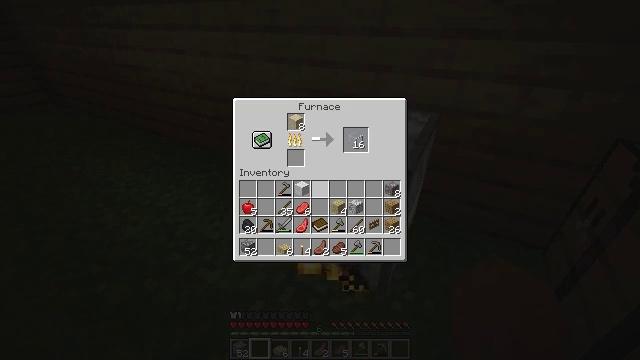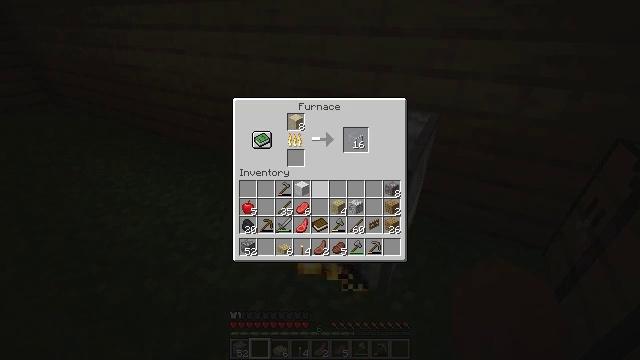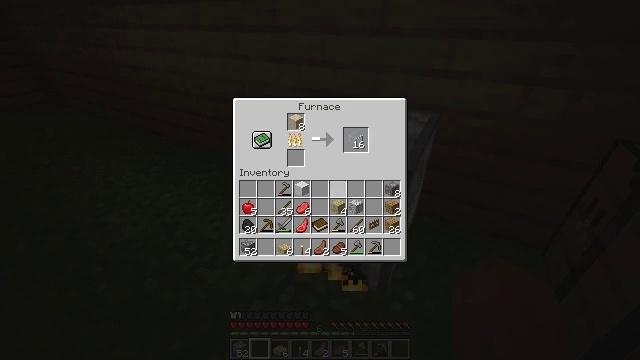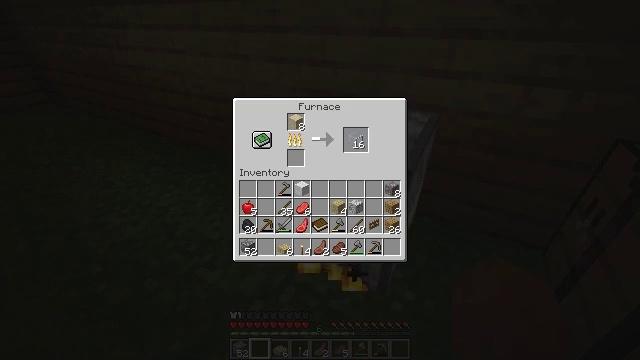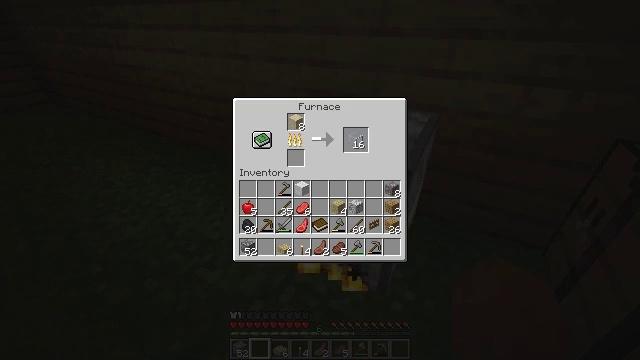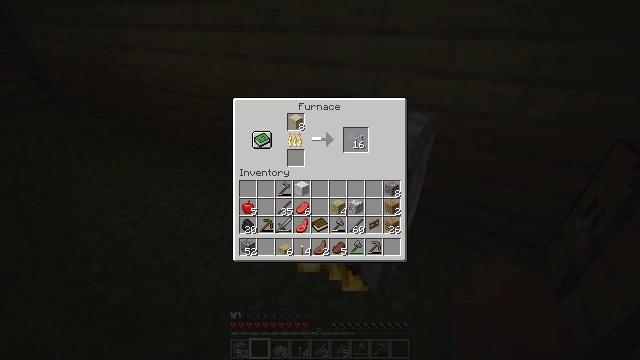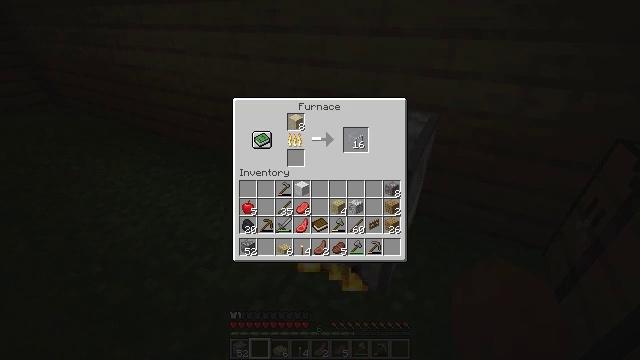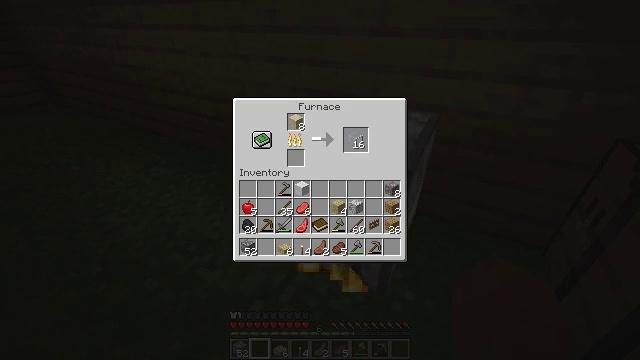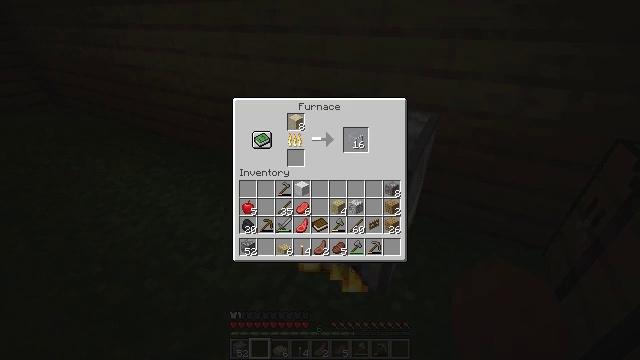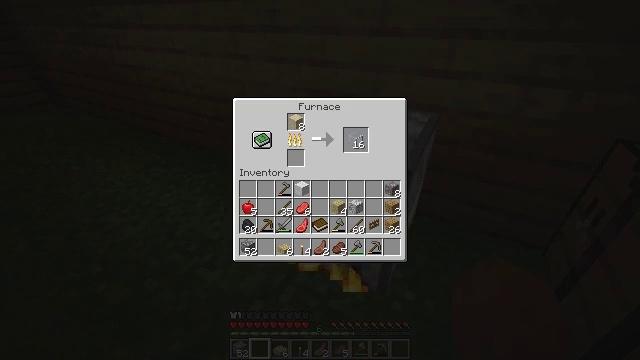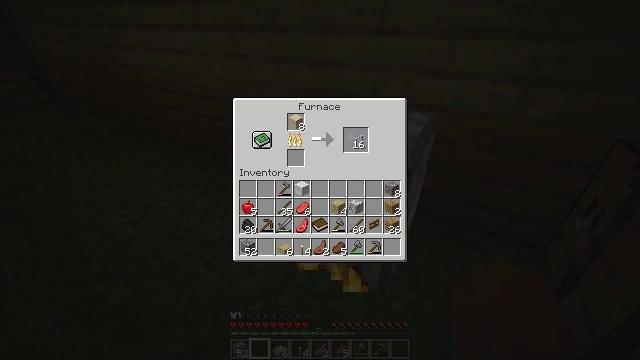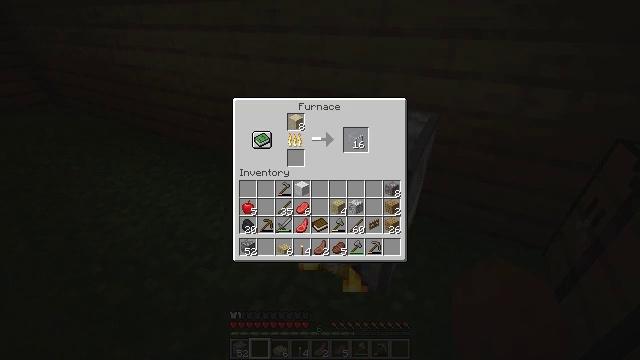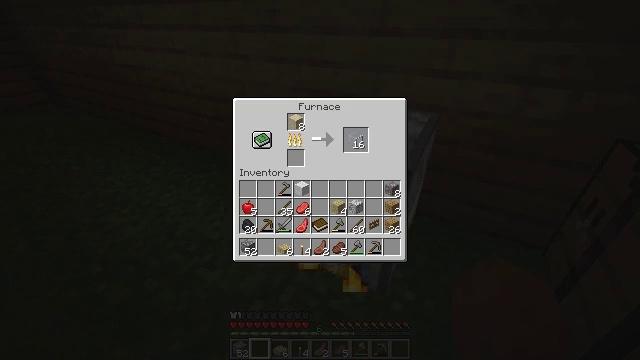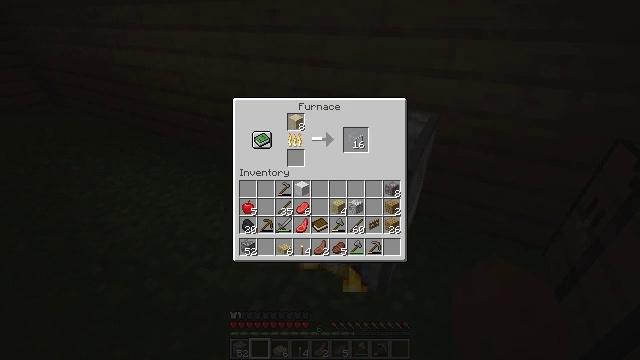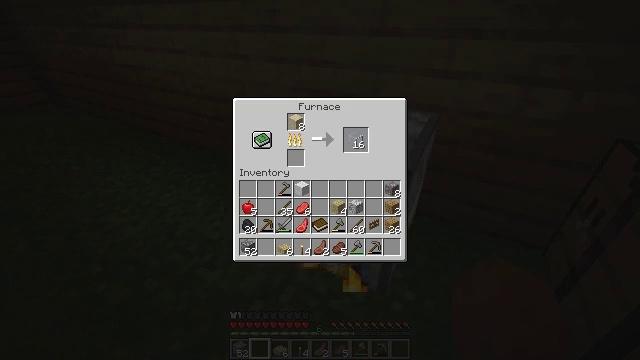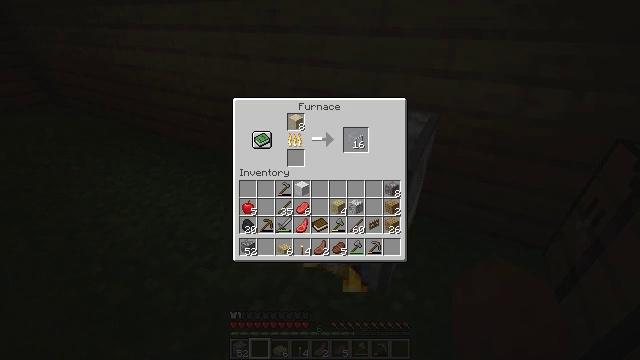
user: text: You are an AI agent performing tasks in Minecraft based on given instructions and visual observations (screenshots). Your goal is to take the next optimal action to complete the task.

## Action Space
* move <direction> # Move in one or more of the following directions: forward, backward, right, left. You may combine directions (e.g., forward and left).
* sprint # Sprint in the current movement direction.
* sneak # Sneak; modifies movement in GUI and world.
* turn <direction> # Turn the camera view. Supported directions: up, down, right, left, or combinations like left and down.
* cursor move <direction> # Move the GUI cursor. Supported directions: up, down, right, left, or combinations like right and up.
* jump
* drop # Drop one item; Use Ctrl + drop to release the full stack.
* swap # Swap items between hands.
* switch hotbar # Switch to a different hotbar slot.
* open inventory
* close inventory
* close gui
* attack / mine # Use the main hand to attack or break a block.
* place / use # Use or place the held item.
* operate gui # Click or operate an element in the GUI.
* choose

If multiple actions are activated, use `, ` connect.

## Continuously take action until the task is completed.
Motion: motion action
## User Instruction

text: Collect the oak planks from the structure.
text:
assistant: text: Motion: no_op
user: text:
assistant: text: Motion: no_op
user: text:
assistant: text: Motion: cursor move right
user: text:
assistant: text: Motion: no_op
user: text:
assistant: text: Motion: no_op
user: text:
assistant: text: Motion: no_op
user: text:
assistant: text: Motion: no_op
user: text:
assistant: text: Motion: no_op
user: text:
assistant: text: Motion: no_op
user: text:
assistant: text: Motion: no_op
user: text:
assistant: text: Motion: no_op
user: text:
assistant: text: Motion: no_op
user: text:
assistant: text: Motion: no_op
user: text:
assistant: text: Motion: no_op
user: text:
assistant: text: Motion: no_op
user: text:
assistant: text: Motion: no_op
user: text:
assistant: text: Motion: close gui
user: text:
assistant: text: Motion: open inventory
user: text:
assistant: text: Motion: open inventory
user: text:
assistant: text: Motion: no_op
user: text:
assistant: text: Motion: turn left
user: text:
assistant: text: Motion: turn left
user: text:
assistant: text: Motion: turn left and up
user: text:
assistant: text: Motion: turn left and up
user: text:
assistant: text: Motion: move forward, turn left and up
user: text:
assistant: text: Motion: move forward, turn left and up
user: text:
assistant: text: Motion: move forward, turn left and up
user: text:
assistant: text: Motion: move forward, turn left and up
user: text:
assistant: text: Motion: move forward, turn left and up
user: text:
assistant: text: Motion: move forward, turn left and up